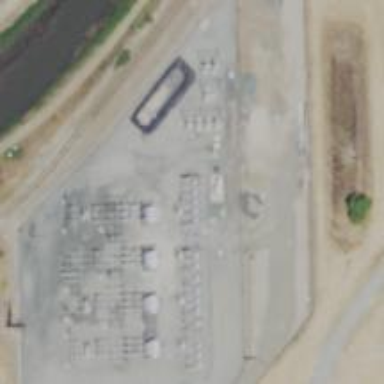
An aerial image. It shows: Power substation.